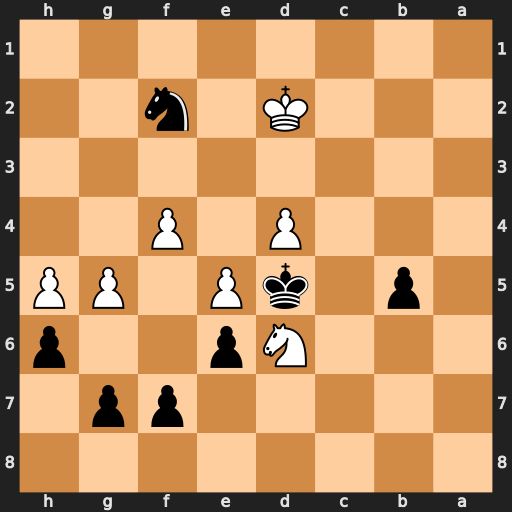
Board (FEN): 8/5pp1/3Np2p/1p1kP1PP/3P1P2/8/3K1n2/8
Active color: b
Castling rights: -
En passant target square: -
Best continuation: Ne4+ Kd3 Nxd6